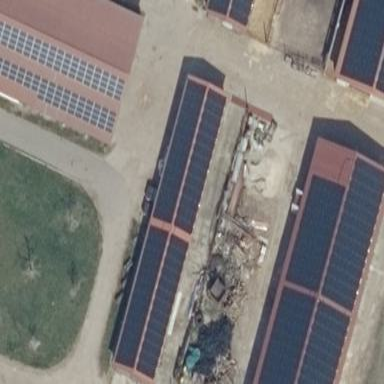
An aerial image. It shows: Building equipped with small solar photovoltaic panel for electricity generation.